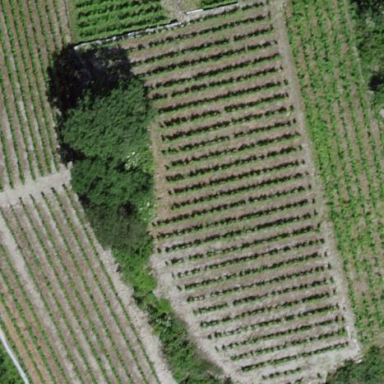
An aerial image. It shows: Vineyard where grapes are grown.